Problem: first_time_ch1 (2022, round3)

**Note: The only difference between this and [Chapter 2](https://www.facebook.com/codingcompetitions/hacker-cup/2022/round-3/problems/D2/) is that here, you only need to find the answer for a single \(K\).**

Boss Rob ain’t Som Tawyer, but he can paint a fence alright.

Rob's fence is made of \(N\) wooden stakes, numbered \(1\) to \(N\) from left to right. Initially (at time \(0\)), the \(i\)th stake is of color \(i\). There is a fencepost before stake \(1\) and after stake \(N\), as well as after every \(K\)th stake starting from the left.

Rob has a simple and joyful plan to repaint his fence, consisting of \(M\) moments in time. At time \(i\), he'll repaint all stakes which are color \(A_i\) to color \(B_i\). Doing so, when would be the *first time* that all pairs of stakes not separated by a fencepost have the same color? If it will never occur, consider the answer to be \(-1\).

# Constraints

\(1 \le T \le 40\)
\(1 \le N, M \le 600{,}000\)
\(1 \le K \le N\)
\(1 \le A_i, B_i \le N\)
\(A_i \ne B_i\)

The sum of \(N\) across all test cases is at most \(4{,}000{,}000\).
The sum of \(M\) across all test cases is at most \(4{,}000{,}000\).

# Input Format

Input begins with an integer \(T\), the number of test cases. For the \(i\)th test case, there is first a line containing three space-separated integers \(N\), \(M\), and \(K\). Then, \(M\) lines follow, the \(i\)th of which contains two space-separated integers \(A_i\) and \(B_i\).

# Output Format

For the \(i\)th test case, output a single line containing `"Case #i: "` followed by a single integer, the first time that the condition is satisfied, or \(-1\) if will never be.

# Sample Explanation

The progressions of fences for the first two sample cases are depicted below:

{{PHOTO_ID:1207042806525380|WIDTH:700}}

In the first case, all stakes between fenceposts will have the same color after time \(2\).

In the second case, all stakes between fenceposts will have the same color after time \(3\).

In the third case, the fence progresses as follows:

{{PHOTO_ID:1173386423530703|WIDTH:700}}

At no point in time will all stakes between pairs of fenceposts have the same color.

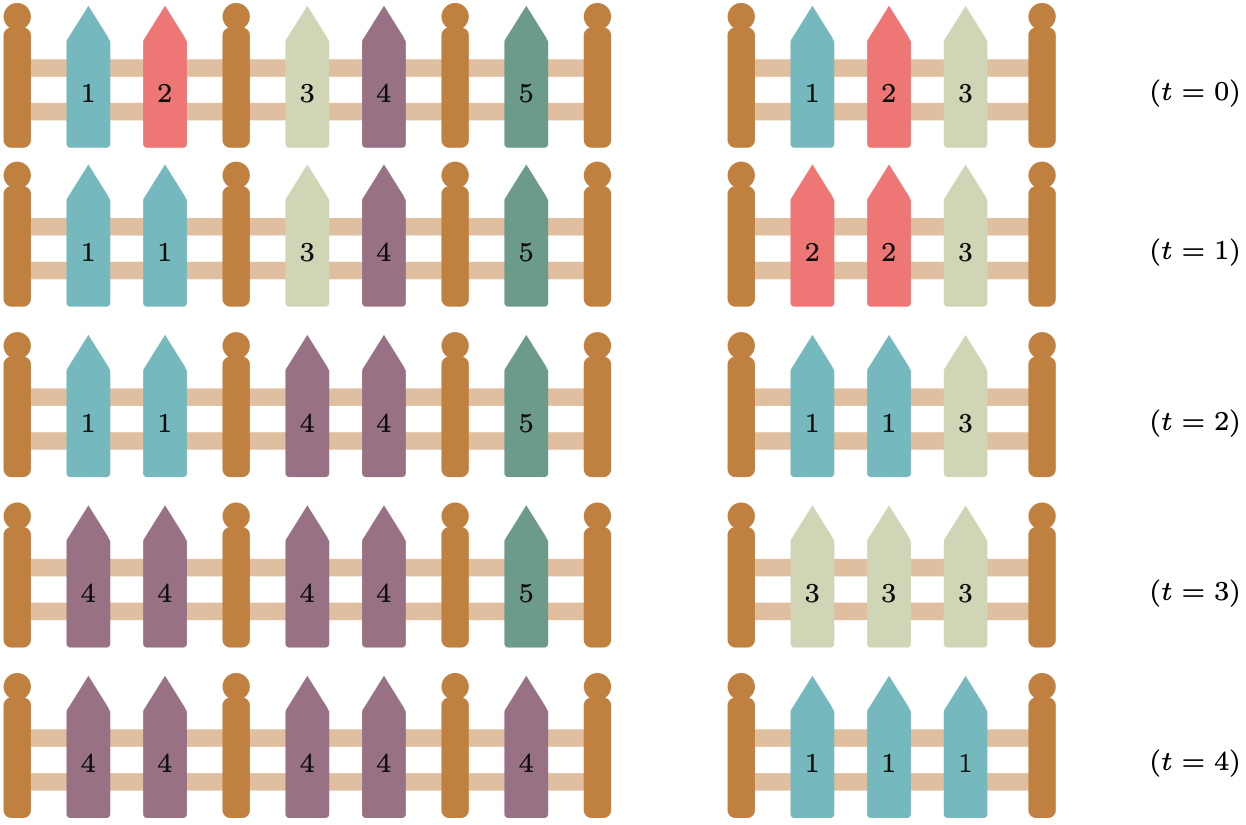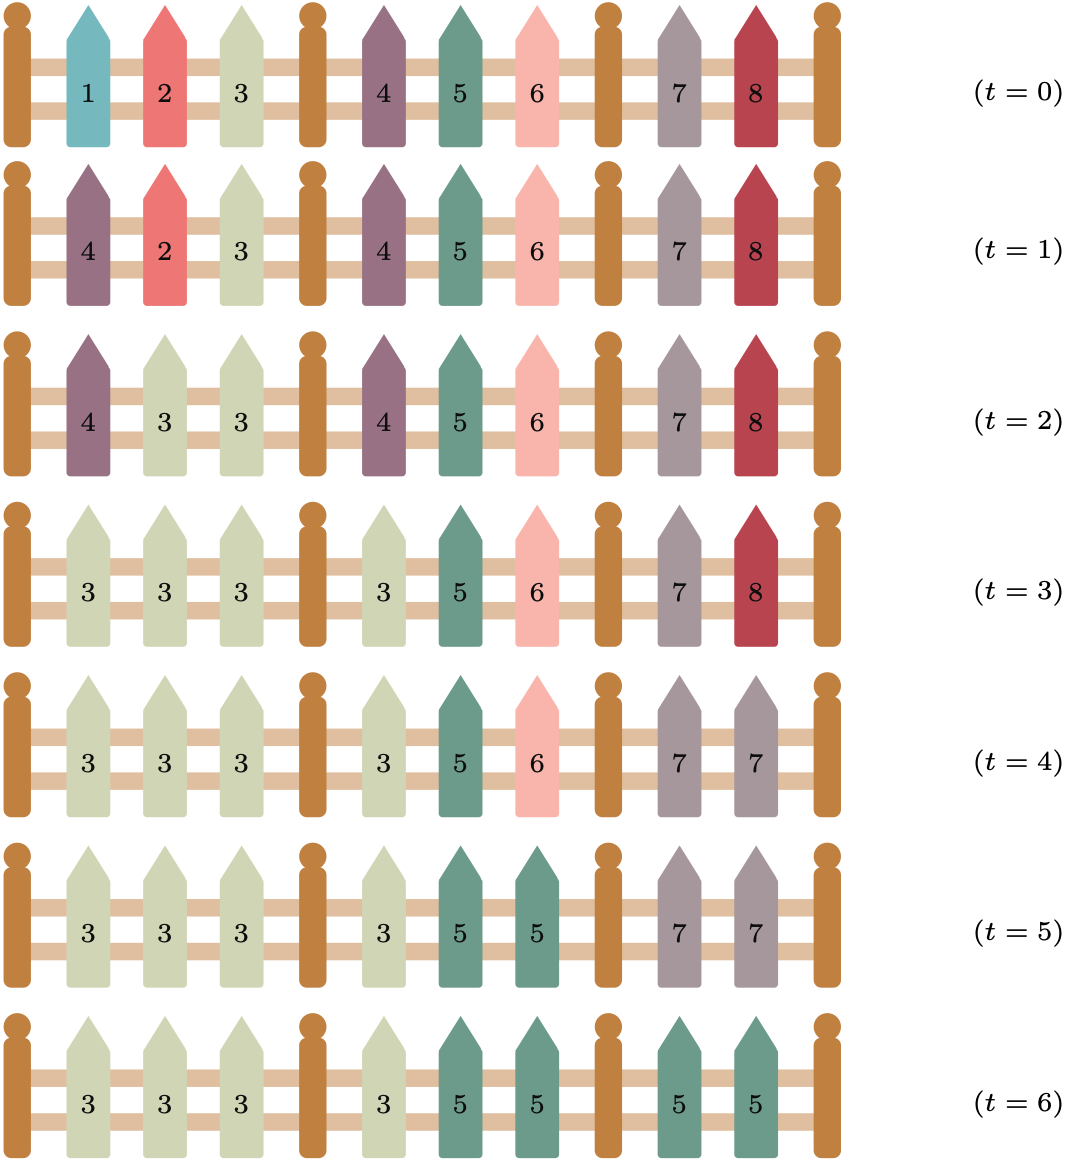

Sample input:
3
5 4 2
2 1
3 4
1 4
5 4
3 4 3
1 2
2 1
1 3
3 1
8 6 3
1 4
2 3
4 3
8 7
6 5
7 5

Sample output:
Case #1: 2
Case #2: 3
Case #3: -1

Solution:
We can use a disjoint set union (DSU) data structure to maintain the colors of all stakes. We'll keep track of the color of a component by updating the color of that set's representation (a.k.a its root or parent), and also the inverse. The repaint function will look something like this:

```
  void repaint(int c1, int c2) {
    int p1 = parent_of_color[c1];
    if (p1 == -1) {
      return;
    }
    int p2 = parent_of_color[c2];
    if (p2 == -1) {
      color_of_parent[p1] = c2;
      parent_of_color[c1] = -1;
      parent_of_color[c2] = p1;
      return;
    }
    unite_sets(p1, p2);
    color_of_parent[p1] = color_of_parent[p2] = c2;
    parent_of_color[c1] = -1;
    parent_of_color[c2] = parent[p2];
  }
```
We also need to set \(\text{color\_of\_parent}[i] = \text{color\_of\_parent}[j]\) when updating \(\text{parent}[i] = j\) elsewhere in the DSU.

For this problem, there are \(B = \lceil N/K \rceil\) different "bins", for which we'd like to see if the colors are uniform for all of the bins after each repainting.

One possible idea is to maintain \(B\) hash tables \(H_{1..B}\), one for each bin, where \(H_{b}[r]\) stores the number of balls with DSU representative \(r\) in bin \(b\). If \(H_b[r]\) drops to zero, we delete the key \(r\) it so that the number of keys in \(H_b\) is alway equal to the number of distinct representatives in bin \(b\). Note that if there is only \(1\) key in \(H_b\), then bin \(b\) is uniformly colored. We increment \(H_{\text{bin}(i)}[j]\) whenever we update \(\text{parent}[i] = j\) in the DSU (and decrement the old parent's count).

We can also maintain another hash set \(S\) of the bin numbers which are currently uniform. Check if the size of \(H_b\) changed from \(2\) to \(1\) after every update (if so, add \(b\) to \(S\)) or if the size \(H_b\) changed from \(1\) to \(2\) (then delete \(b\) from S). The first time that \(|S| = B\) is the answer.

The only catch is that using the classic path compression DSU implementation, the \(\text{parent}[]\) array is lazily updated when \(\text{find\_parent}()\) is called (and might not be consistent for all nodes after every \(\text{unite\_sets}()\) call). Instead, we can [store the DSU explicitly in a set list](https://cp-algorithms.com/data_structures/disjoint_set_union.html#storing-the-dsu-explicitly-in-a-set-list-applications-of-this-idea-when-merging-various-data-structures), which guarantees consistency after each union. The running time across \(N\) elements and \(M\) union operations is \(\mathcal{O}(M + N \log N)\) for this variant of DSU, where \(\mathcal{O}(N \log N)\) is the max number times an element will have to be transferred from one set to another. Each such move requires updating \(H\) and \(S\) in \(\mathcal{O}(1)\) time. Thus the overall time complexity is \(\mathcal{O}(M + N \log N)\).

#include <iostream>
#include <unordered_map>
#include <unordered_set>
#include <vector>
using namespace std;

int N, M, K;
vector<unordered_map<int, int>> C;  // C[b][p] = bin b stakes with DSU parent p
unordered_set<int> S;               // Set of currently uniform bin numbers

void update_parent(int i, int r_old, int r_new) {
  if (r_old == r_new) {
    return;
  }
  auto &bin = C[i / K];
  if (--bin[r_old] == 0) {
    bin.erase(r_old);
  }
  bin[r_new]++;
  if (bin.size() == 1) {
    S.insert(i / K);
  } else {
    S.erase(i / K);
  }
}

struct disjoint_sets {
  vector<vector<int>> values;
  vector<int> parent, color_of_parent, parent_of_color;

 public:
  disjoint_sets(int N)
      : values(N), parent(N), color_of_parent(N), parent_of_color(N) {
    for (int i = 0; i < N; i++) {
      values[i] = {i};
      parent[i] = i;
      color_of_parent[i] = i;
      parent_of_color[i] = i;
    }
  }

  // O(M + N log N) across M calls to unite().
  void unite(int a, int b) {
    a = parent[a];
    b = parent[b];
    if (a != b) {
      if (values[a].size() < values[b].size()) {
        swap(a, b);
      }
      while (!values[b].empty()) {
        int v = values[b].back();
        values[b].pop_back();
        update_parent(v, parent[v], a);
        parent[v] = a;
        color_of_parent[v] = color_of_parent[a];
        values[a].push_back(v);
      }
    }
  }

  void repaint(int c1, int c2) {
    int pa = parent_of_color[c1];
    if (pa == -1) {
      return;
    }
    color_of_parent[pa] = c2;
    parent_of_color[c1] = -1;
    int pb = parent_of_color[c2];
    if (pb == -1) {
      parent_of_color[c2] = pa;
      return;
    }
    unite(pa, pb);
    color_of_parent[pb] = c2;
    parent_of_color[c2] = parent[pb];
  }
};

int solve() {
  cin >> N >> M >> K;
  int nbins = (N + K - 1) / K;  // ceil(N / K)
  // Initialize parent counts.
  C.assign(nbins, {});
  for (int i = 0; i < N; i++) {
    C[i / K][i]++;
  }
  S.clear();
  for (int b = 0; b < nbins; b++) {
    if (C[b].size() == 1) {
      S.insert(b);
    }
  }
  int ans = (S.size() == nbins ? 0 : -1);
  disjoint_sets DS(N);
  for (int i = 0, a, b; i < M; i++) {
    cin >> a >> b;
    DS.repaint(--a, --b);
    if (S.size() == nbins && ans < 0) {
      ans = i + 1;
    }
  }
  return ans;
}

int main() {
  ios_base::sync_with_stdio(false);
  cin.tie(nullptr);
  int T;
  cin >> T;
  for (int t = 1; t <= T; t++) {
    cout << "Case #" << t << ": " << solve() << endl;
  }
  return 0;
}